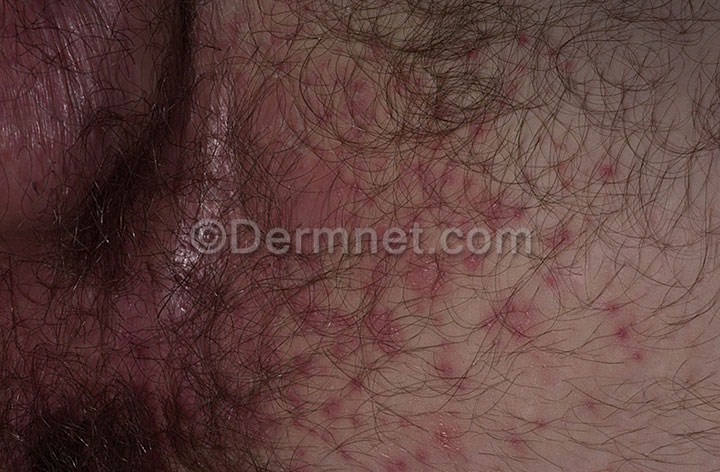
Disease: Tinea Ringworm Candidiasis and other Fungal Infections